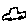
Label: car